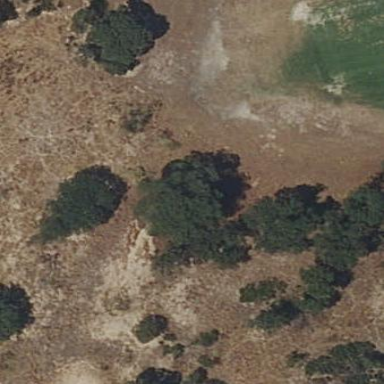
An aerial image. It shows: Grassy area designated as golf fairway.